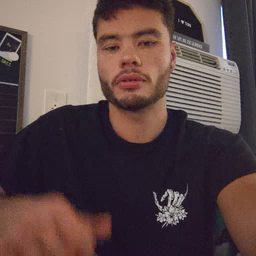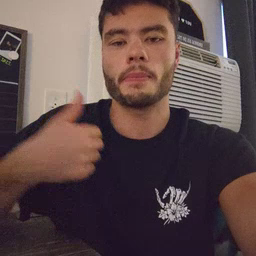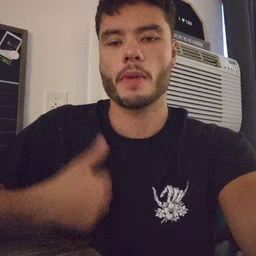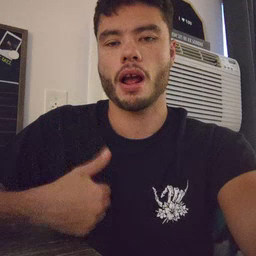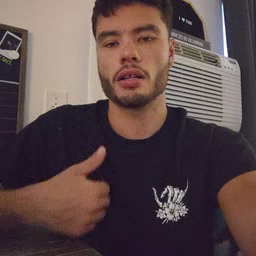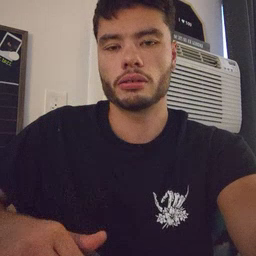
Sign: bath